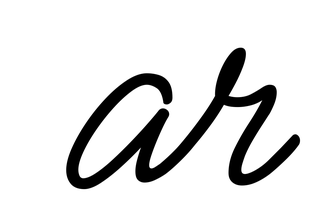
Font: MeowScript-Regular